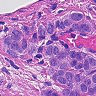
Metastatic tissue present: yes